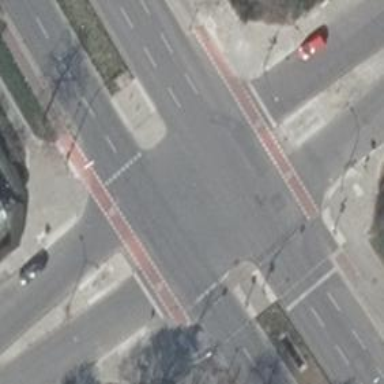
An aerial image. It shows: Secondary road with asphalt surface. It has cycle track on the right side. The road has lane markings and is dual carriageway.